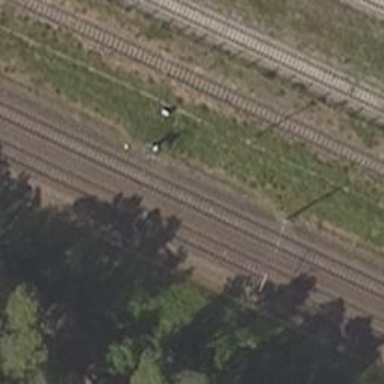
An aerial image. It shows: Railway signal.